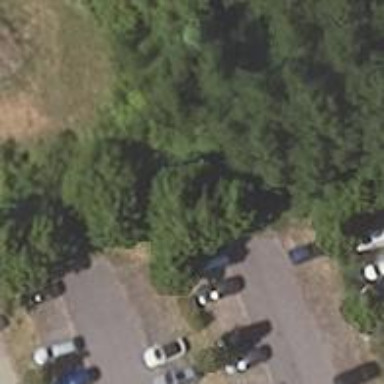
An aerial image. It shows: Road serving as parking aisle.